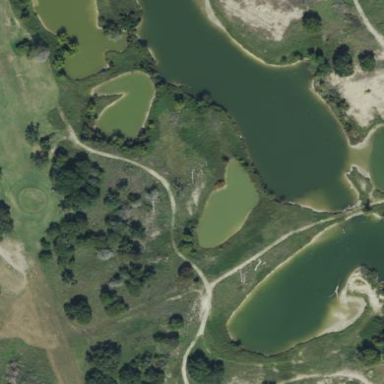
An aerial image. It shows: Picturesque scene of golf course with lateral water hazard.